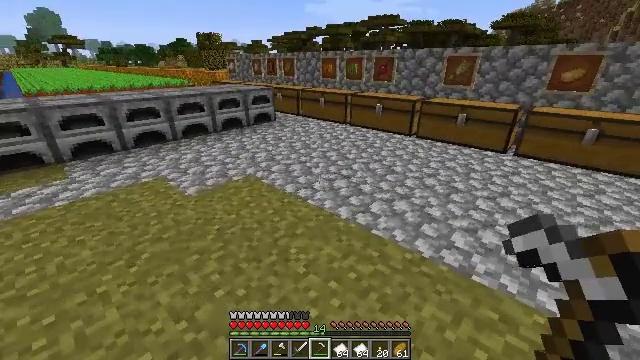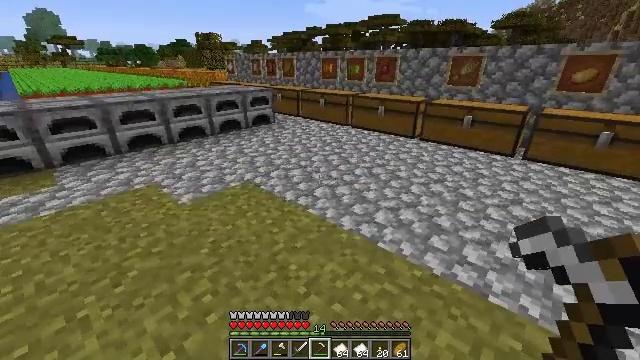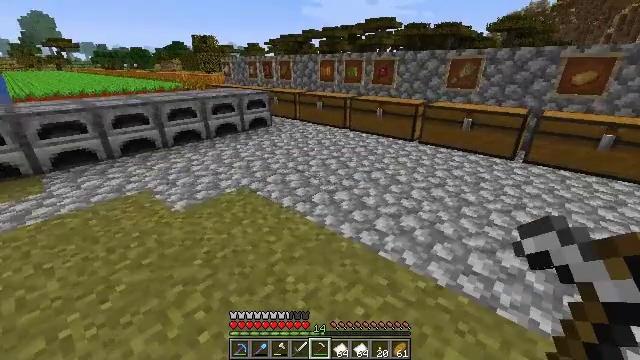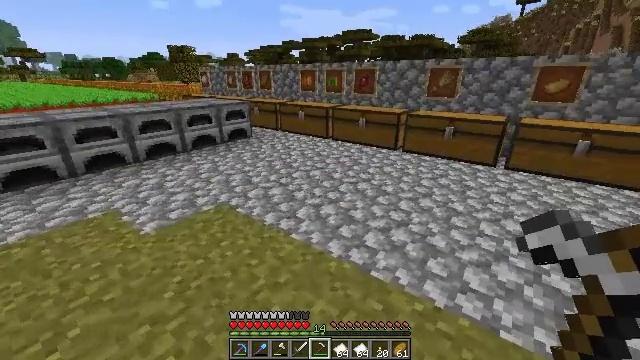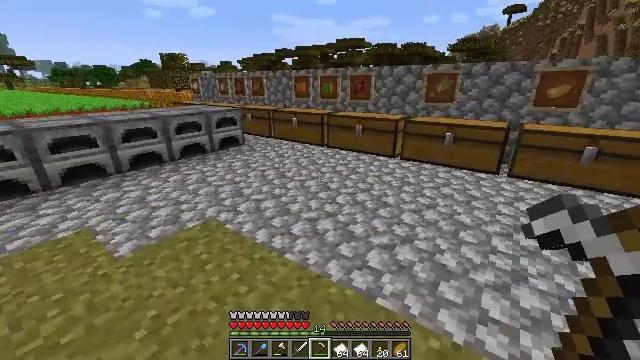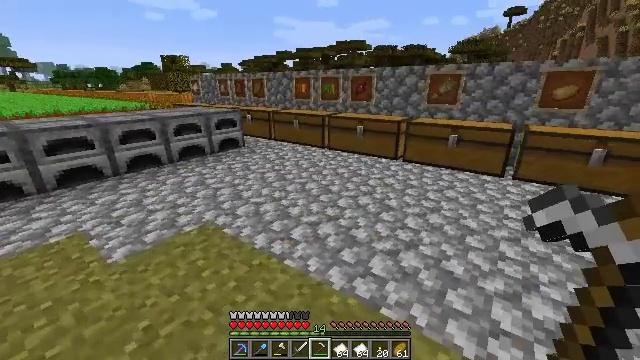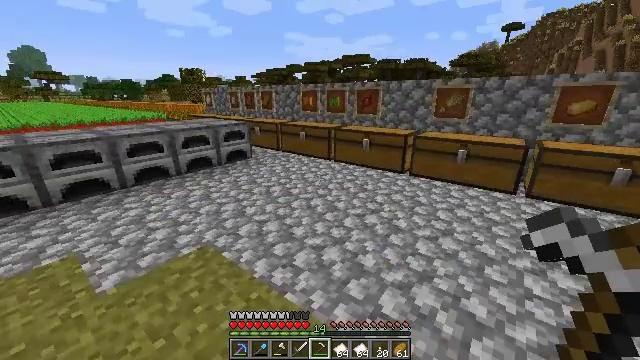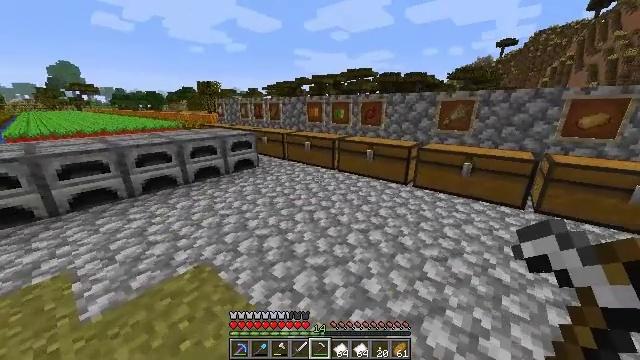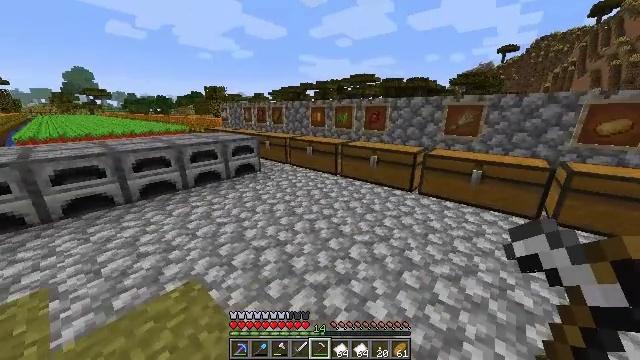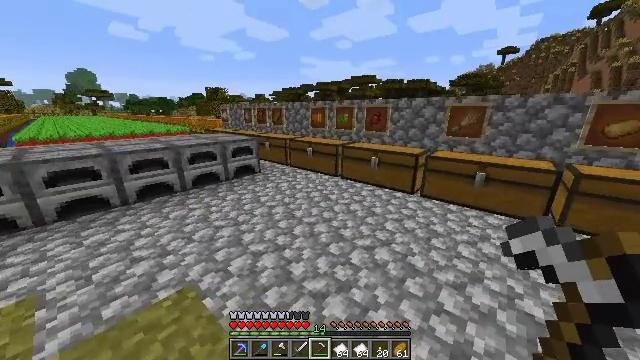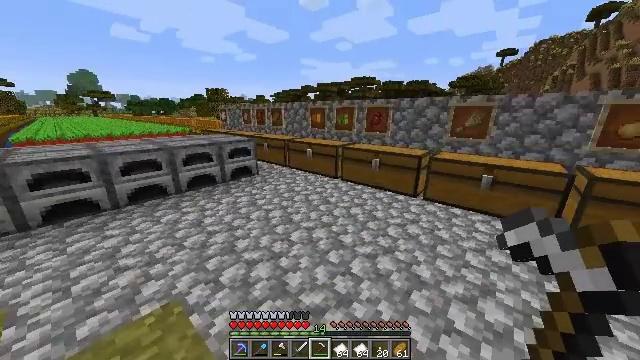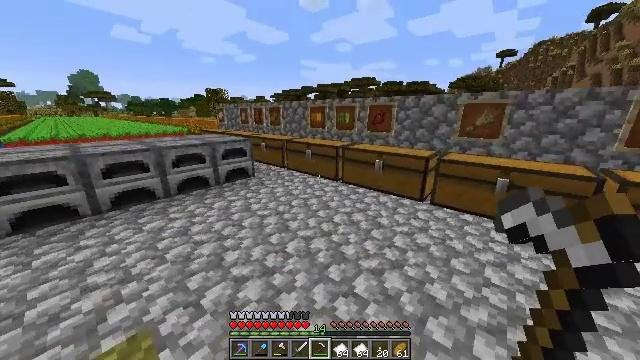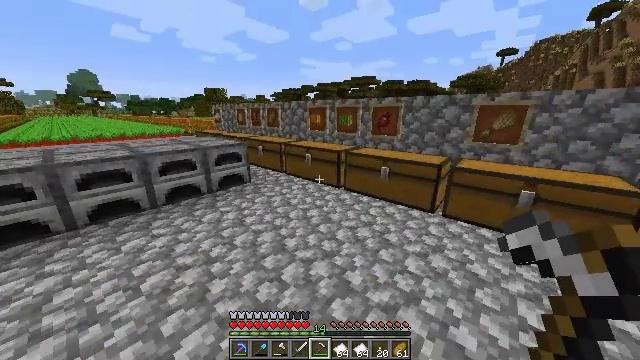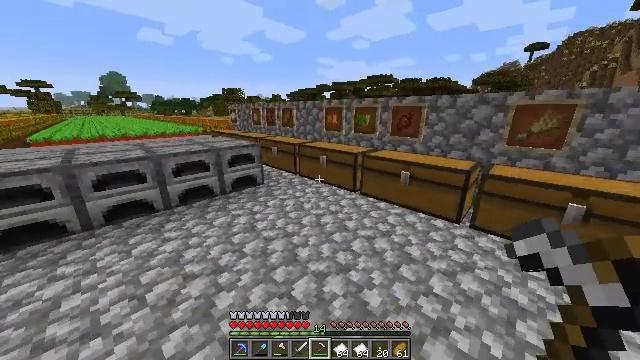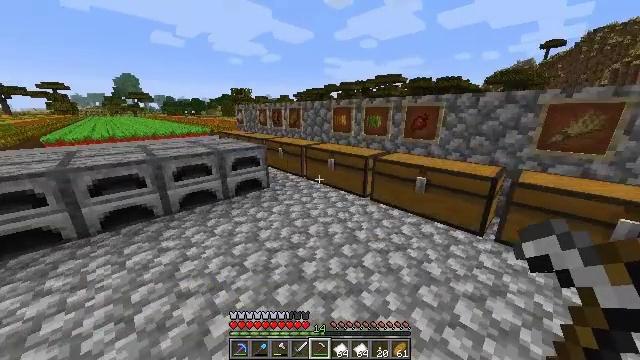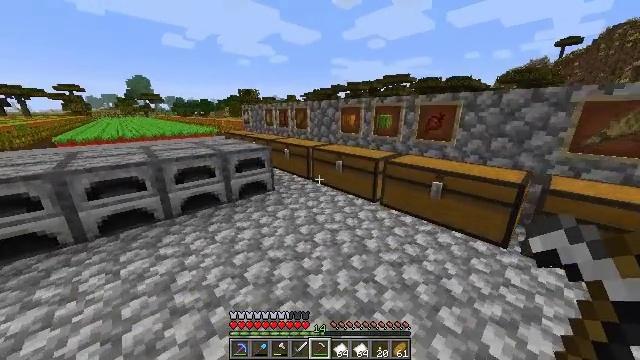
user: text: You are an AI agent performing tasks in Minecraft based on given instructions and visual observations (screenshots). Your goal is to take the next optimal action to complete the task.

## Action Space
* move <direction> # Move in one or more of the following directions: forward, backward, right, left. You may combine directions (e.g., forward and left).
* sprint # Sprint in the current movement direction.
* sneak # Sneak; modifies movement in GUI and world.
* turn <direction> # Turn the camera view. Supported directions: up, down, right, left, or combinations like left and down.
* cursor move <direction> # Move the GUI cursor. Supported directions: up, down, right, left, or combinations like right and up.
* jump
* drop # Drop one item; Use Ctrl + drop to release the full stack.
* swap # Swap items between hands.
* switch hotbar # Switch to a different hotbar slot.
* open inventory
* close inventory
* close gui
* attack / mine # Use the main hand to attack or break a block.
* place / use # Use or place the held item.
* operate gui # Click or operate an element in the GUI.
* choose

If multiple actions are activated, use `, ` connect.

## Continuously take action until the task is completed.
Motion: motion action
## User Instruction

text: Harvest sugar cane from the plant.
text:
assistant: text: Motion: move forward
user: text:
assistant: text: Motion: move forward
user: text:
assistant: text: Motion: move forward, turn right and up
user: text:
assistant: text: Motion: move forward, turn right and up
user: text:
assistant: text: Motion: move forward, sprint
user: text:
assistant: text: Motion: move forward, sprint, turn left and up
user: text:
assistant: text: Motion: move forward, sprint, turn left and up
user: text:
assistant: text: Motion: move forward, sprint
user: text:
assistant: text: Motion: move forward, sprint
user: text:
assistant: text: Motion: move forward, sprint
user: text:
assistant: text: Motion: move forward, sprint
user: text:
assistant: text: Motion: move forward, sprint
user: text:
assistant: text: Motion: move forward, sprint, turn left
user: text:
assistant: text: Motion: move forward, sprint, turn left
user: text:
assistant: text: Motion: move forward, sprint, turn left
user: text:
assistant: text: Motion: move forward, sprint
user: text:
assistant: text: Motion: move forward, sprint
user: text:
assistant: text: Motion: move forward, sprint
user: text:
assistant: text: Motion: move forward, sprint
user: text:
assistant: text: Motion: move forward, sprint
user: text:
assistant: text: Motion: move forward, sprint
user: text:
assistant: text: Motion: move forward, sprint
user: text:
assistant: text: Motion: move forward, sprint
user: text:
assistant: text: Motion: move forward, sprint
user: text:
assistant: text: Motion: move forward, sprint
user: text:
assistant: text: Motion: move forward, sprint, turn left
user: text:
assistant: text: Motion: move forward, sprint, turn left
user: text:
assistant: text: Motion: move forward, sprint, turn left
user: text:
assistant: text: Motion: move forward, sprint, turn left
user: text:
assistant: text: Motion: move forward, sprint, turn left